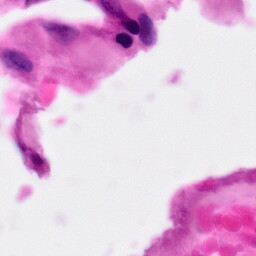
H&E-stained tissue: Pancreatic